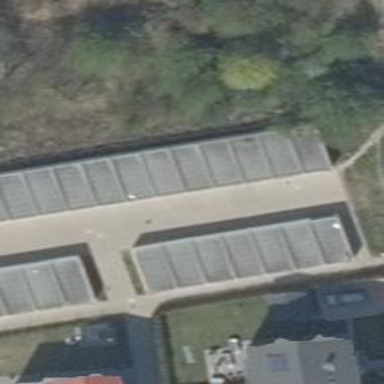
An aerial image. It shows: Group of garages.